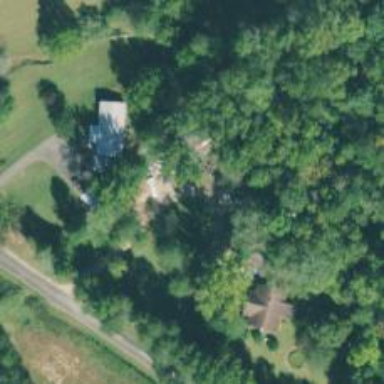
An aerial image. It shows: Driveway.